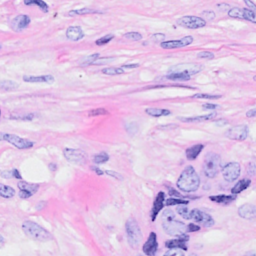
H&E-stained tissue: Breast